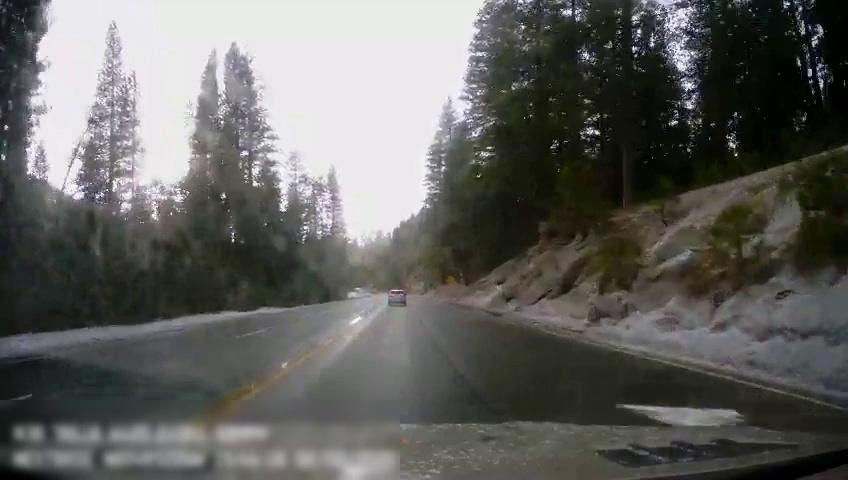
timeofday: Day
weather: Sunny
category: Drivable Space
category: Vehicles | SUV
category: Lanes | Alternate Lane
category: Lanes | Current Lane
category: Lanes | Opposite Lane
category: Lanes | Opposite Lane
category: Traffic | Signs